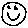
Label: smiley face